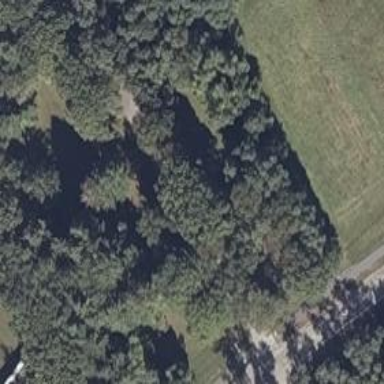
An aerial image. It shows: Forest with mixed leaf types and cycles.